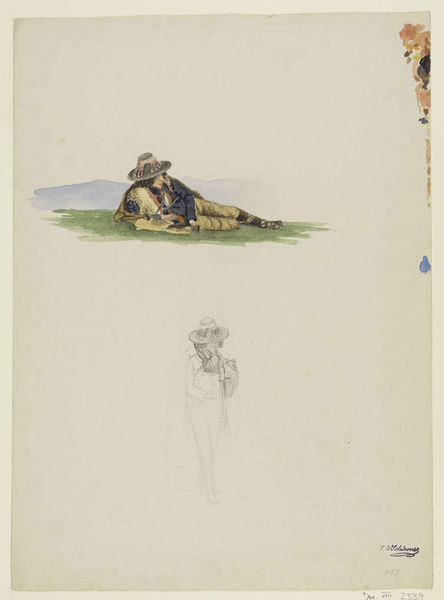
Titel: Studie nach einem ruhenden und einem flötenden italienischen Hirten
Künstler: Johann Wilhelm Schirmer
Standort: Karlsruhe
Institution: Staatliche Kunsthalle Karlsruhe
Schlagwörter: berg, blau, himmel, kopf, mann, umhang, vogel, weiß, aquarell, gelb, grün, landschaft, ocker, sitzen, braun, bunt, frau, grau, handschuh, hell, hut, hüte, licht, mitte, männer, profil, schwarz, skizze, zeichnung, dame, gras, rasen, rot, wiese, beige, hochformat, muster, hemd, hose, jacke, arm, mensch, stehen, bild, porträt, signatur, horizont, hügel, natur, weite, gehen, haare, kostüm, mantel, stehend, decke, blatt, rechts, fell, papier, ruhe, liegen, ruhen, zwei, schuhe, studie, zöpfe, übung, bündel, nachmittag, berge, farben, gebirge, leer, farbe, klein, idylle, pause, rast, signiert, rand, strohhut, zopf, pfeife, halstuch, maler, allein, junge, liegend, weste, krempe, grass, wasserfarben, unterschrift, buch, schwarz weiß, bleistift, stempel, scherpe, stiefel, entwurf, palette, fleck, tracht, flecken, entspannung, zichnung, jüngling, thoma, wanderer, leder, schwart, muscheln, leigend, westen, goethe, hirte, schäfer, ausruhen, gün, tropfen, nummer, toscana, faul, lager, baltt, zeichung, vorzeichnung, graphit, mexiko, projekt, coloriert, skizz, vorstudie, indianer, ligen, liegender, ruhepause, cowboy, muße, mexico, zweimal, südamerika, indio, halblanges haar, poncho, huz, siesta, lagernd, anden, sombrero, western, mexikaner, entwirf, rande, mexikanisch, werther, schirmer, 1500, farbfleck, blatt#, rot#, mskizze, fallstudie, gasen, künstlersignatur, scheriff, sigarette, blieistift, hut+